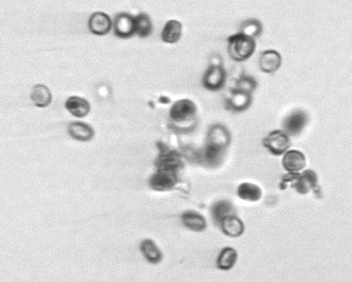
Label: Thalassiosira_sp_aff_mala